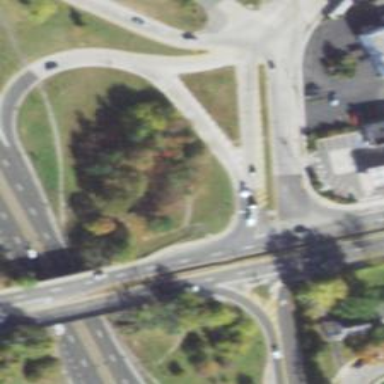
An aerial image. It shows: Unmarked crossing on cycleway.